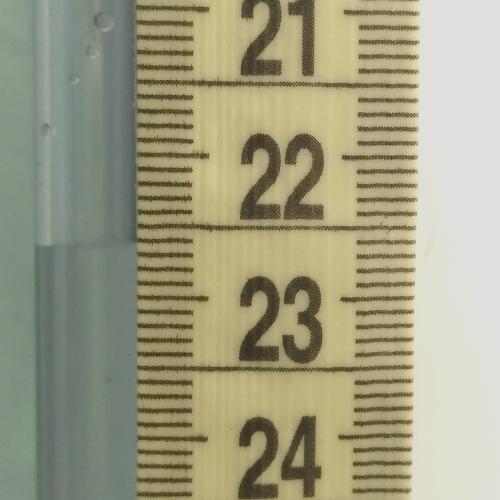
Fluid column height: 22.6 cm